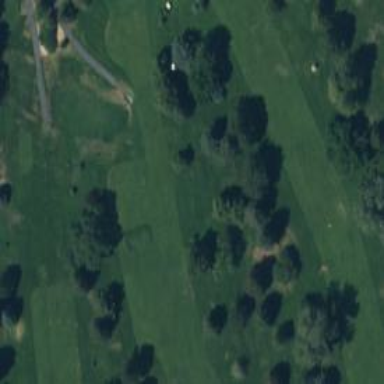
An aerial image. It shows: Golf hole.